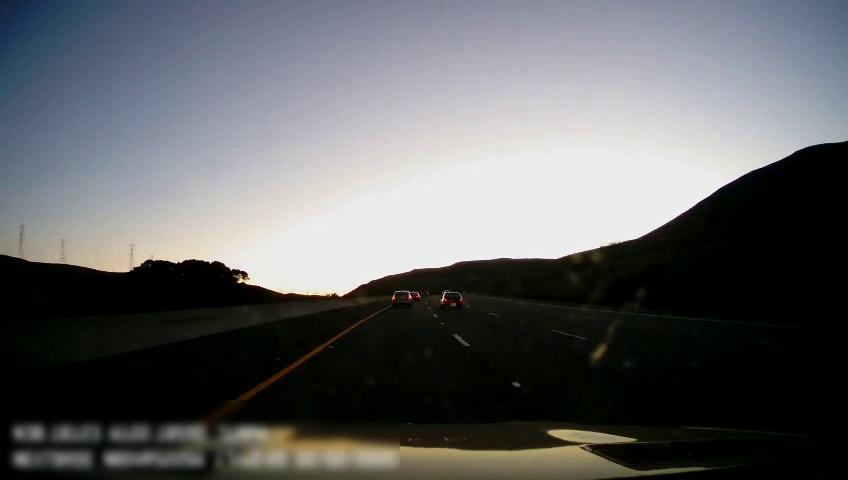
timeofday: Day
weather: Sunny
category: Drivable Space
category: Vehicles | Car
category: Vehicles | Car
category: Vehicles | Car
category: Lanes | Alternate Lane
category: Lanes | Current Lane
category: Lanes | Current Lane
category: Lanes | Alternate Lane
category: Lanes | Alternate Lane